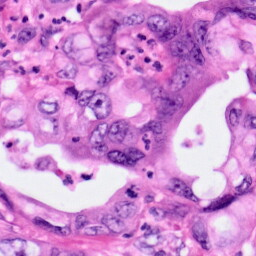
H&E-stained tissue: Pancreatic